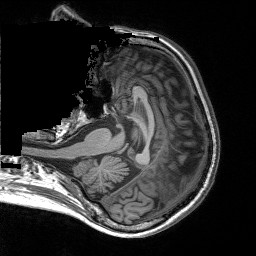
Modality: T1w
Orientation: axial